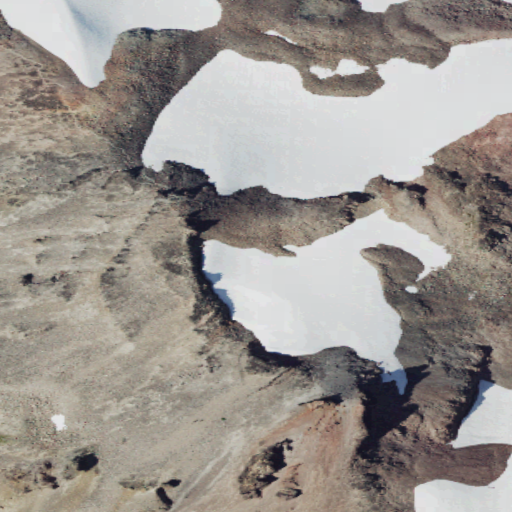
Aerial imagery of mountain in Washington named Old Snowy Mountain containing barren land and snow